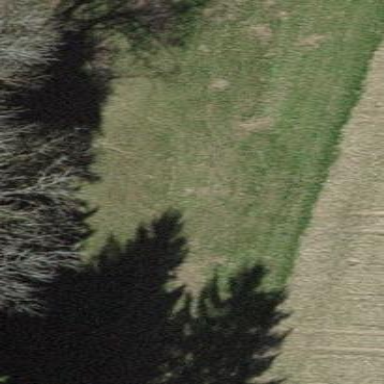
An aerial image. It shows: Open area covered with grass.